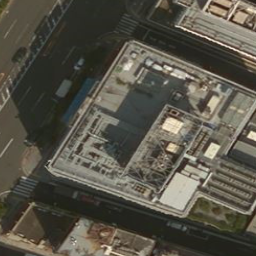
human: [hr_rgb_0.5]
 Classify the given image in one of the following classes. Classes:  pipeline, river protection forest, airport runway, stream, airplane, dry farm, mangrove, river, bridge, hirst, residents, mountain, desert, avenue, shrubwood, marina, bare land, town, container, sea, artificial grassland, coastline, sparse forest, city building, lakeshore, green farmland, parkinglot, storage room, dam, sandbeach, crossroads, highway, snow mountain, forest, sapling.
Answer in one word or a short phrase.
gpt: city building